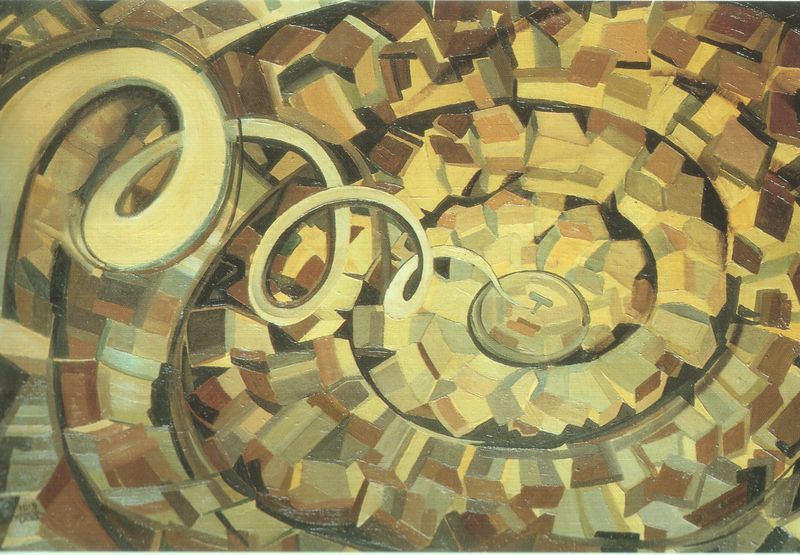
Titel: Spiralata
Künstler: Tato
Standort: Milano
Institution: Collezione Marinetti
Schlagwörter: gemälde, schatten, gelb, kubismus, ocker, bewegung, braun, grau, licht, mitte, schwarz, gebäude, beige, malerei, schleife, öl, häuser, kreis, rund, chaos, schwung, abstrakt, dächer, formen, linien, figuren, zerstörung, tiefe, striche, sog, futurismus, kreise, würfel, quader, strudel, picasso, zentrum, schnecke, modernismus, spirale, kästen, kompostion, aeropittura